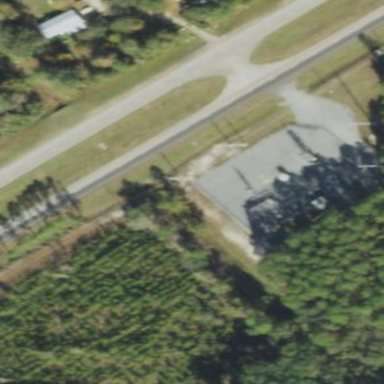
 surrounded by chain link fence. The substation operates at the distribution level."